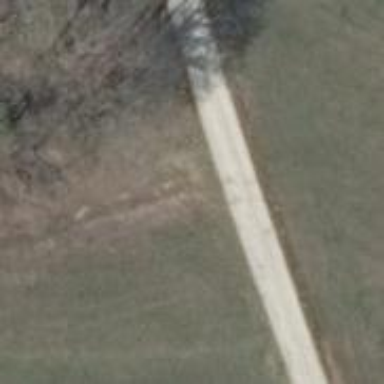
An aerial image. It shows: Compacted driveway serving as service road.